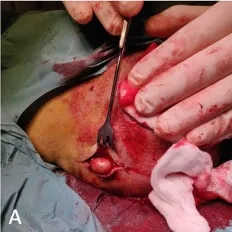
(A) One of the two smaller trichilemmal cysts (TCs).
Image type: medical_photograph (other_medical_photograph)